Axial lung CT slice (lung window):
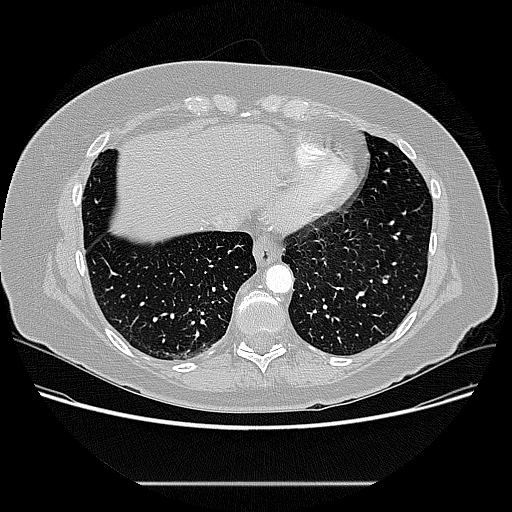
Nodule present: no